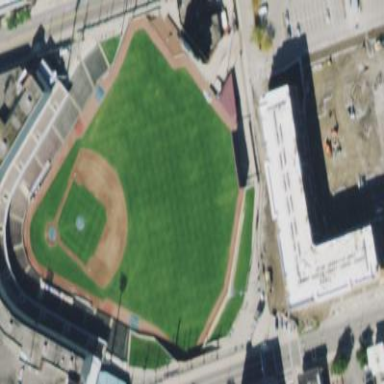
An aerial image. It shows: Stadium used for baseball.